Interaction volume radius: 10 \u00c5
Interaction volume height: 15 \u00c5
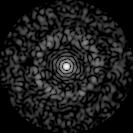
Disorder parameter: 0.847